Question: This is what I have right now:
'''
np.random.seed(1234)
test = pd.DataFrame({'week': [1, 1, 1, 1, 1, 1, 2, 2, 2, 2, 2, 2],
'score': np.random.uniform(0, 1, 12),
'type': [0, 1, 0, 1, 0, 1, 0, 1, 0, 1, 0, 1],
'type2': [3, 3, 4, 4, 5, 5, 3, 3, 4, 4, 5, 5]})
test.groupby(['week', 'type', 'type2']).agg('sum').unstack().plot(kind='bar')
'''

How do I plot facet based on 'type'? I want two different plots, one for type = 1 and another type = 2.
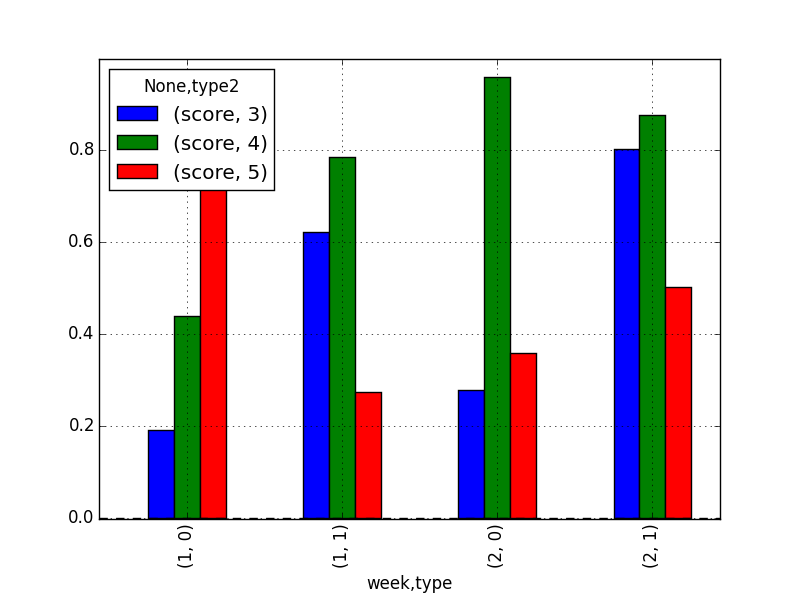
Answer: You need to unstack so 'type' are columns, and then use the 'subplots' parameter:
'''
test.groupby(['week', 'type',
'type2']).agg('sum').unstack(1).plot(kind='bar', subplots=True)
'''